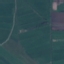
Land use / land cover class: Pasture